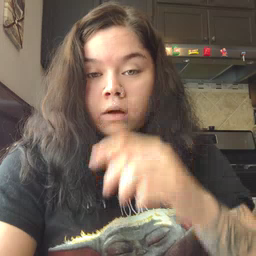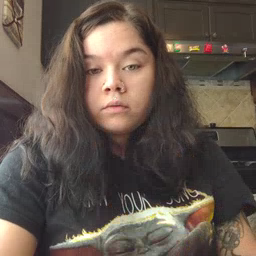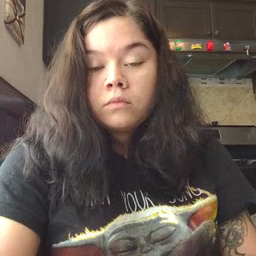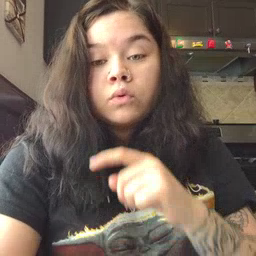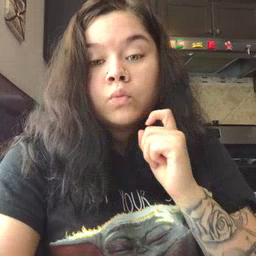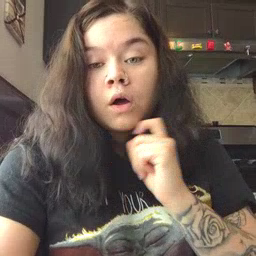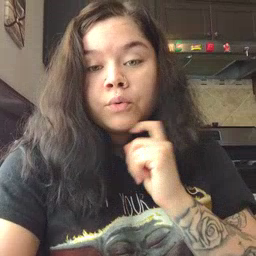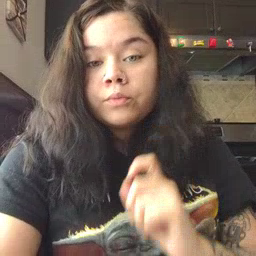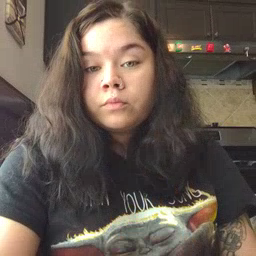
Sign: dryer